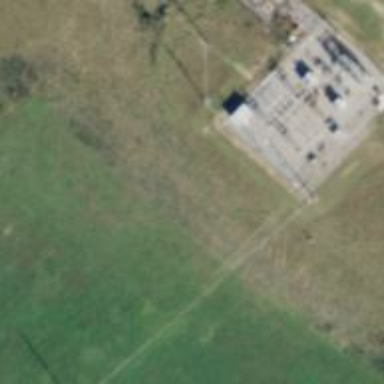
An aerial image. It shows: Industrial power substation enclosed by fence.